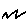
Label: zigzag